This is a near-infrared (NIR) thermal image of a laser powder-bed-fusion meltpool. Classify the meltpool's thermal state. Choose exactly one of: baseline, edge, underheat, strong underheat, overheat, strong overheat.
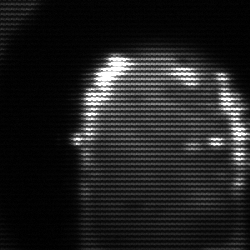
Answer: baseline